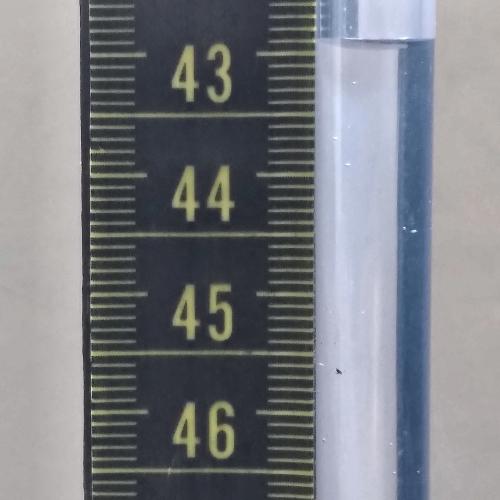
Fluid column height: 42.9 cm